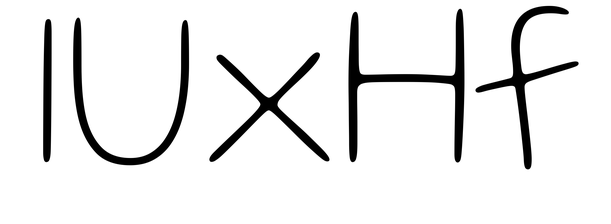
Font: Gluten_Thin